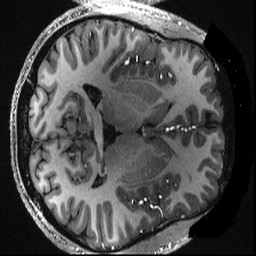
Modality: T1w
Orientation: axial
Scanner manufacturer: siemens
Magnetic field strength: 6.98 T
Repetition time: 2.6 s
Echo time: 0.00343 s